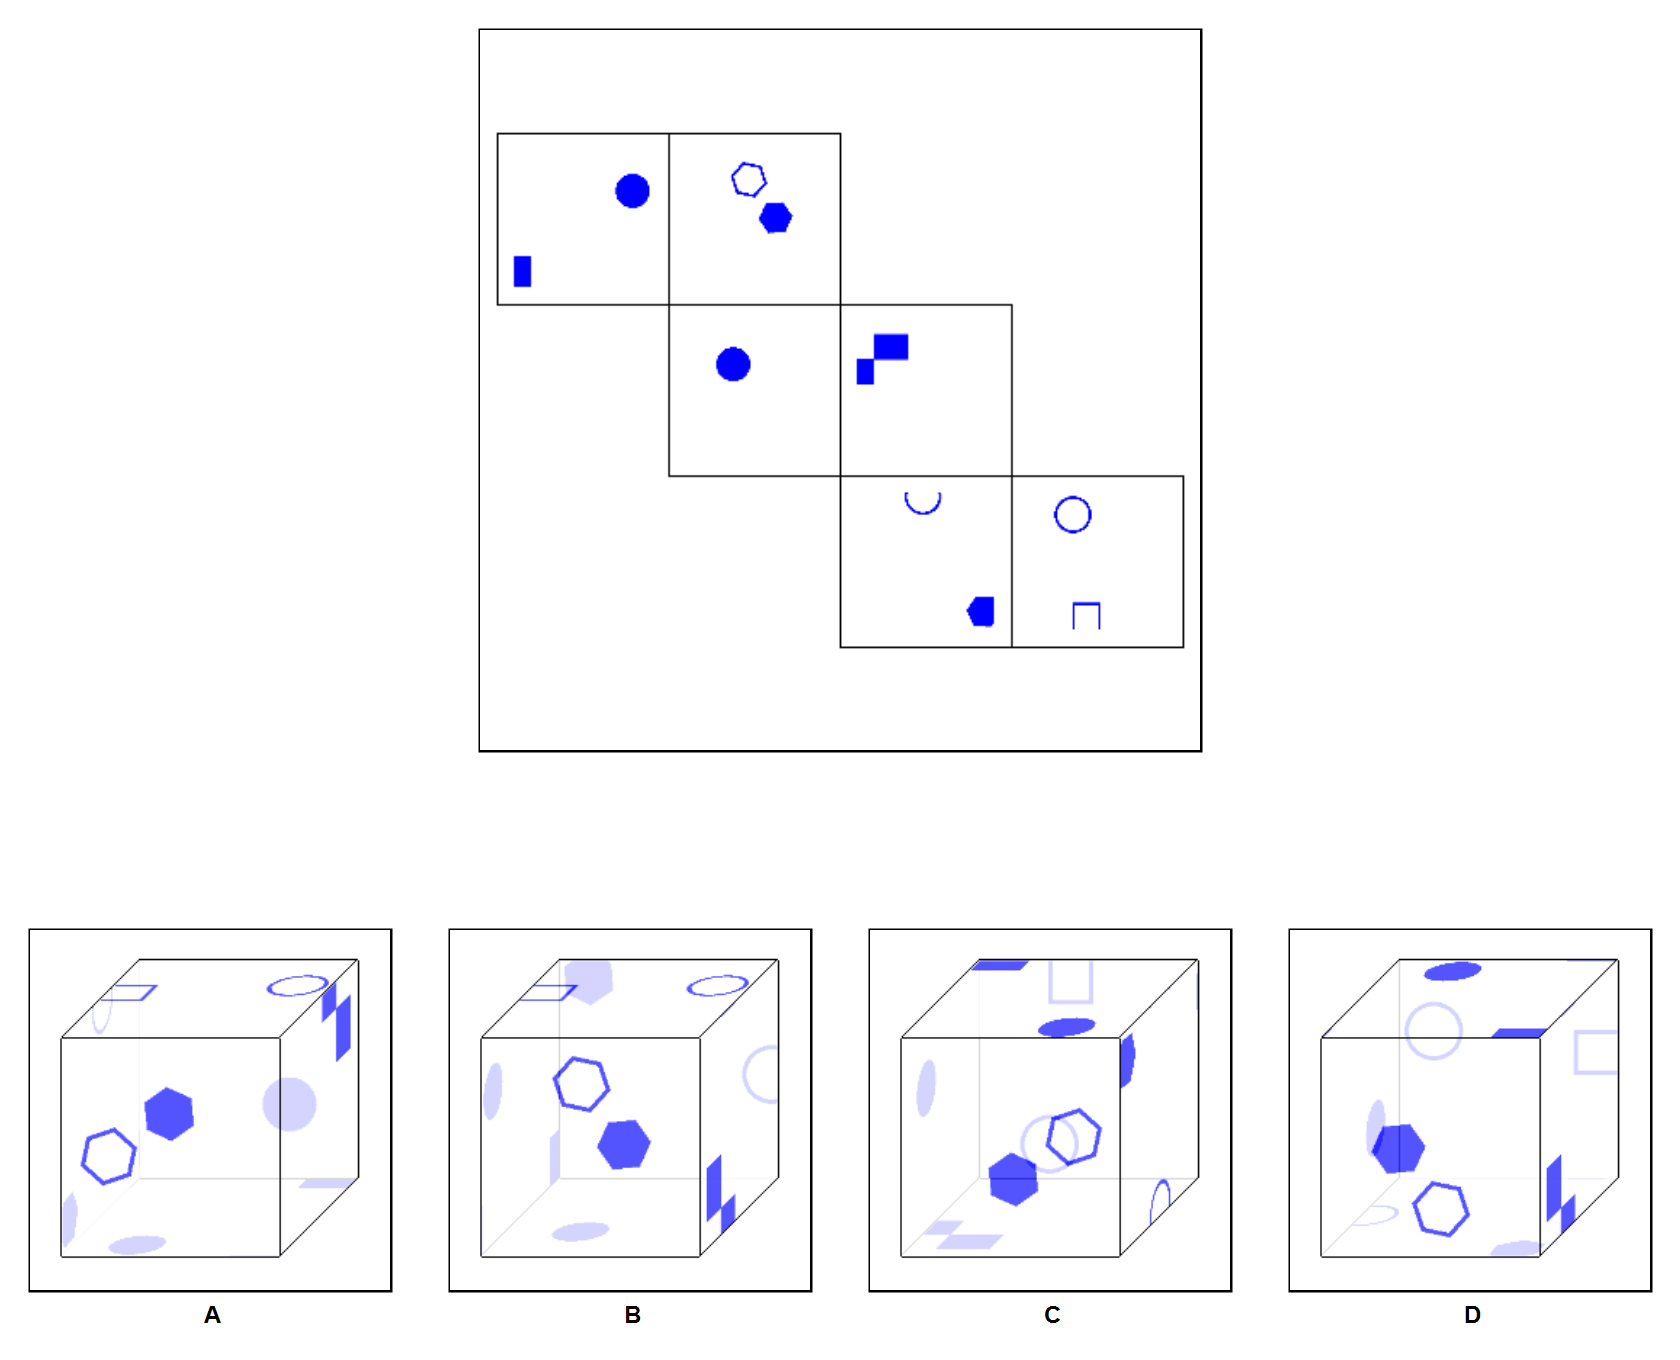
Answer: B